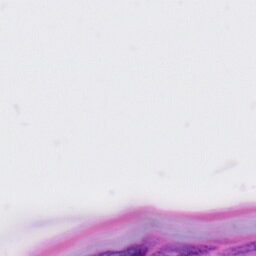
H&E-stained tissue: Skin